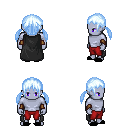
a pixel art fantasy rpg character, male body template, dark elf, purple skin, black cape, red pants, white cyan twin-tailed hairstyle, leather bracers, black slippers, four views (front, back, left, right), 2x2 character sprite sheet, small pixel art, hard edges, no anti-aliasing